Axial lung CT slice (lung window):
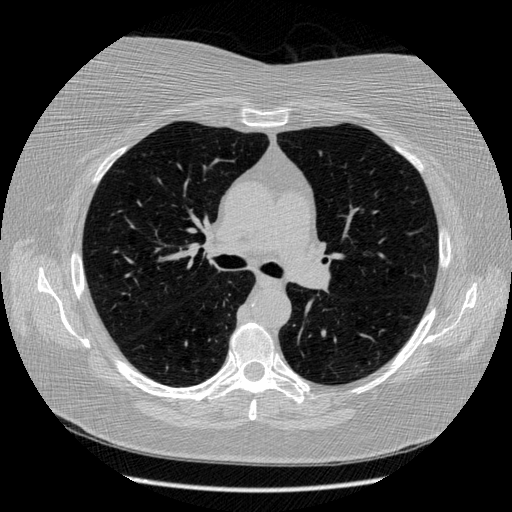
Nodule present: no